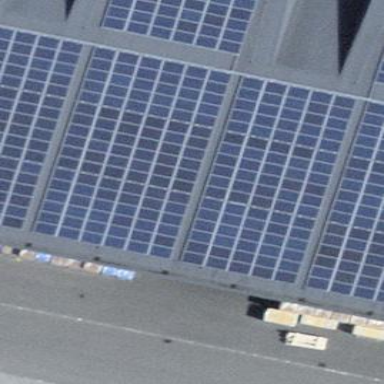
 consisting of solar photovoltaic panels."